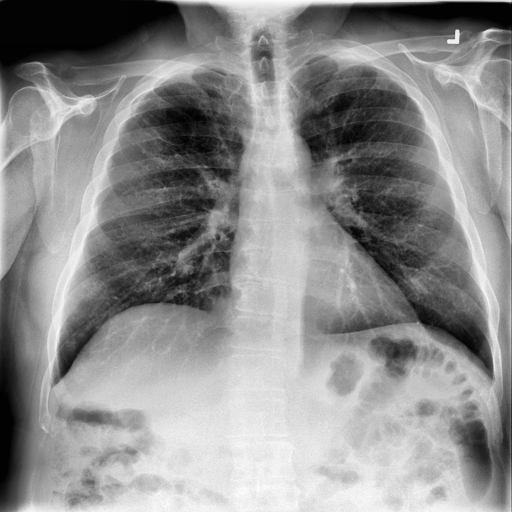
Finding: NORMAL